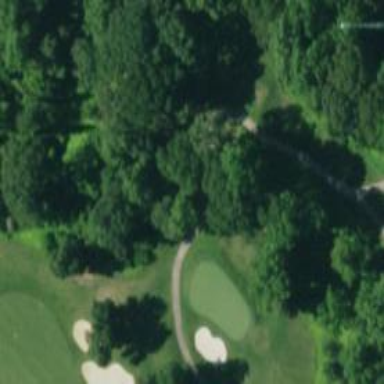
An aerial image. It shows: Pathway for golfing.